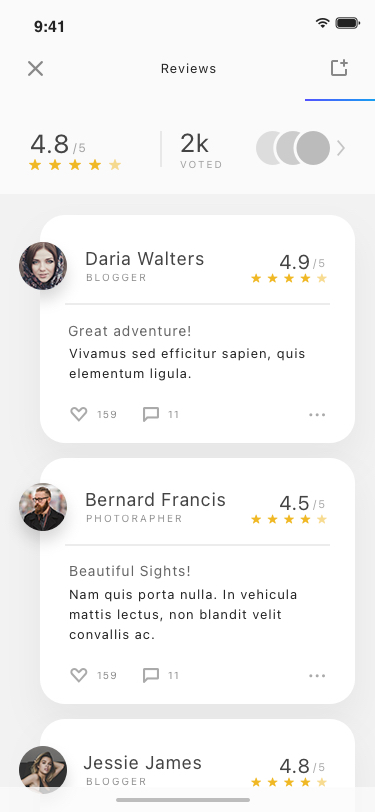
Text in this UI design:
11
159
Vivamus sed efficitur sapien, quis elementum ligula.
Great adventure!
/5
4.9
blogger
Daria Walters
11
159
Nam quis porta nulla. In vehicula mattis lectus, non blandit velit convallis ac.
Beautiful Sights!
/5
4.5
photorapher
Bernard Francis
/5
4.8
blogger
Jessie James
voted
2k
/5
4.8
Reviews
9:41